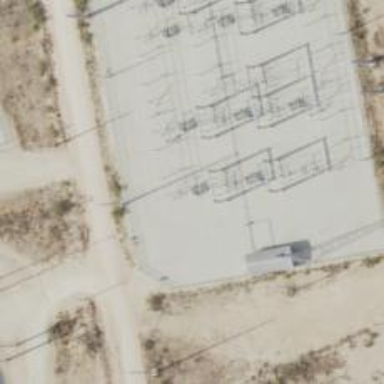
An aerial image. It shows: Switch for power supply.